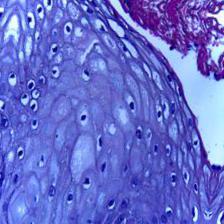
Diagnosis: OSCC